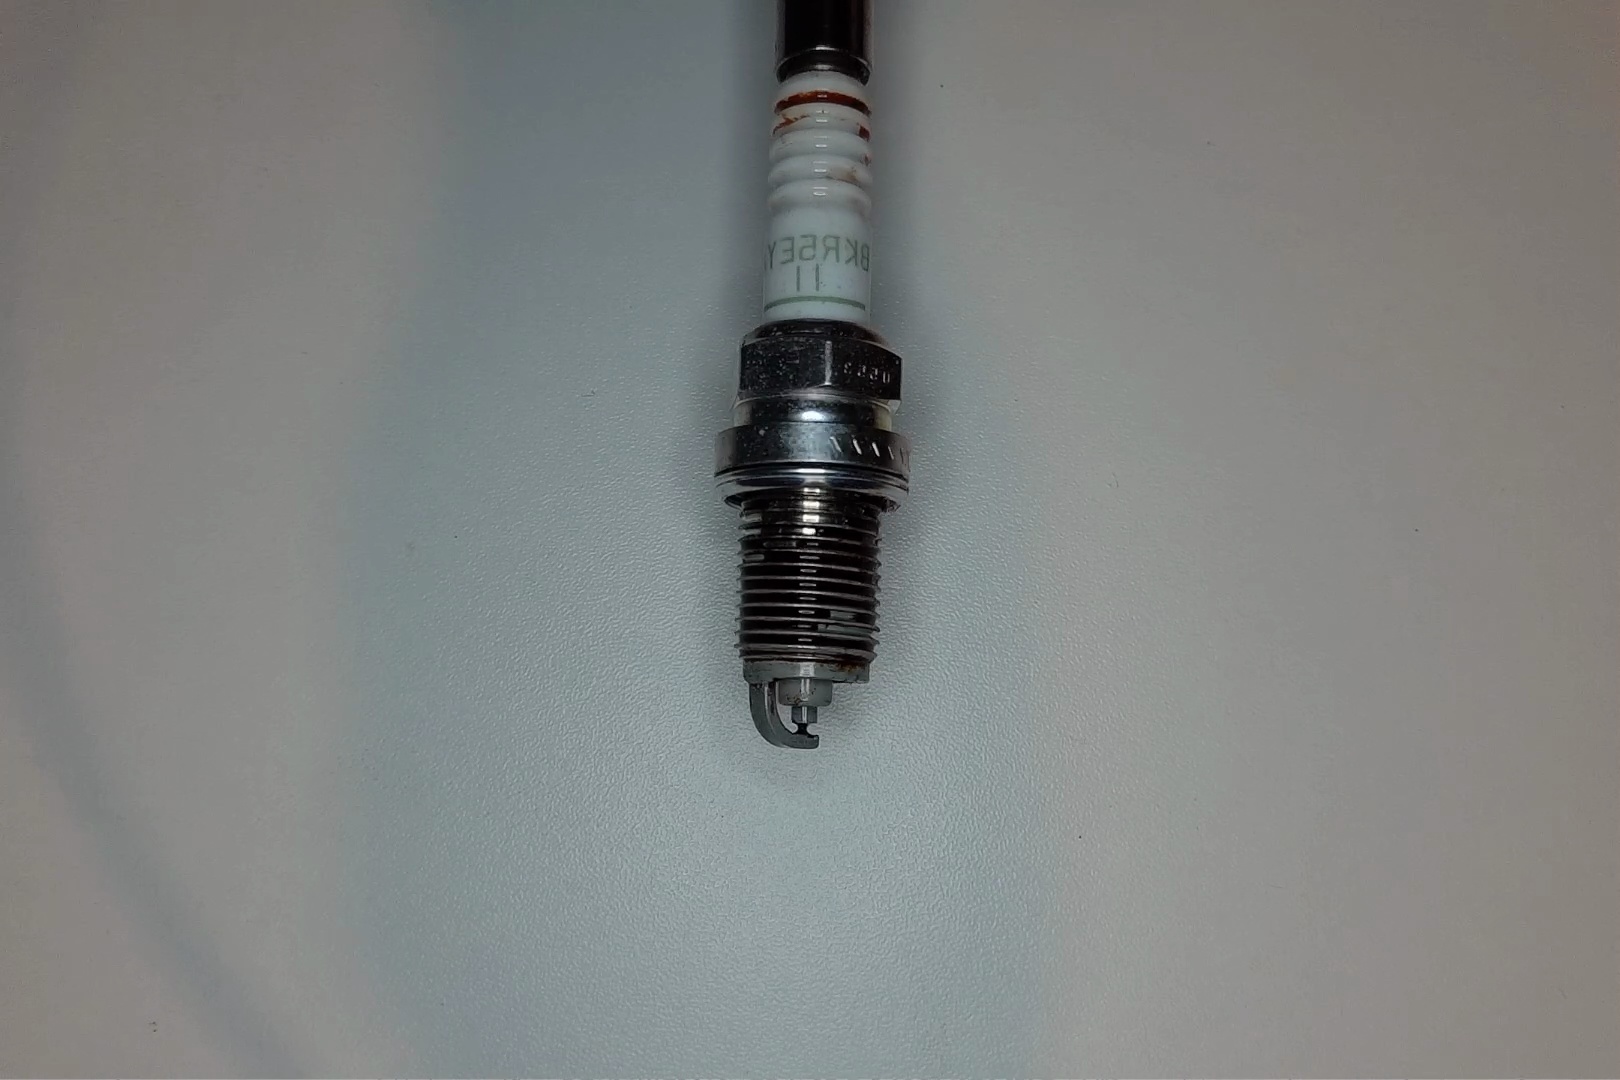
Label: anomaly